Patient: sex F, age 65
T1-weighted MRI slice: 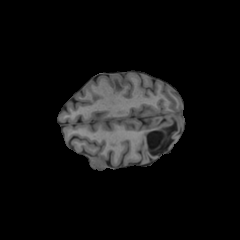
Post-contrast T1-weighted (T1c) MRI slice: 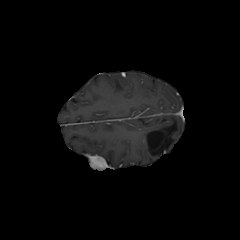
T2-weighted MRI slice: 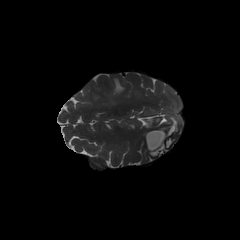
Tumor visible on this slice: yes
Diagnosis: Glioblastoma, IDH-wildtype
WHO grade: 4